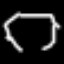
Label: octagon